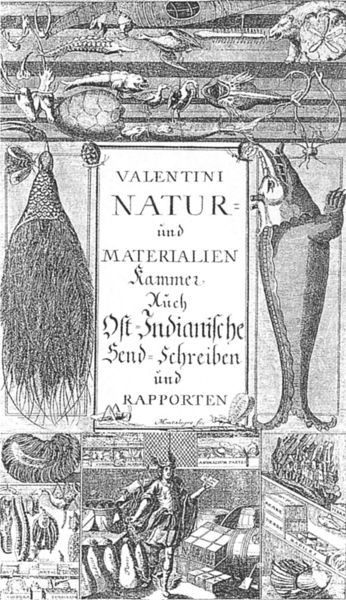
Titel: Museum Museorum
Künstler: Valentini
Schlagwörter: feder, flügel, mann, grau, schwarz, weiss, tier, tiere, regal, federn, natur, vögel, fell, schiff, schrift, graphik, kammer, deckel, hängen, narr, buch, kirch, druck, titel, seite, insekten, fisch, schreiben, muschel, wal, muscheln, schildkröte, fische, meerestiere, und, ost, spinne, materialien, valentini, hamer, und materialien, indianische, rapporten, send, sendschreiben, ost-indische, indische